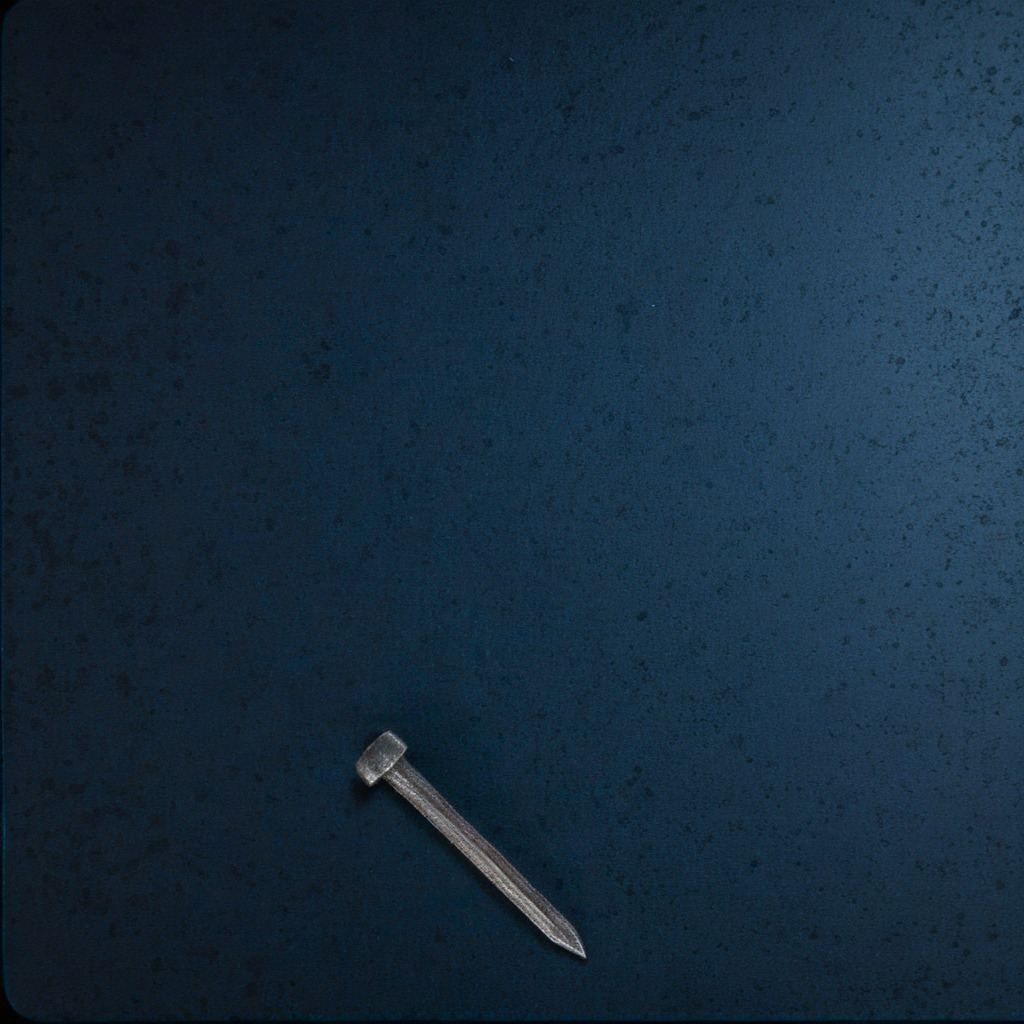
An iron nail is lying on a clean granite tabletop.